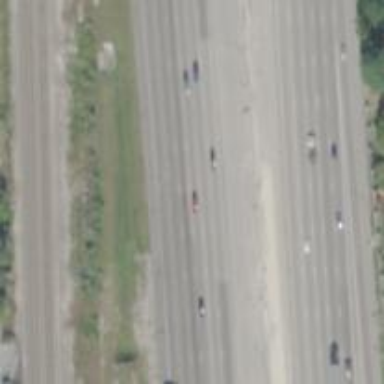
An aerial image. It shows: Asphalt motorway link.